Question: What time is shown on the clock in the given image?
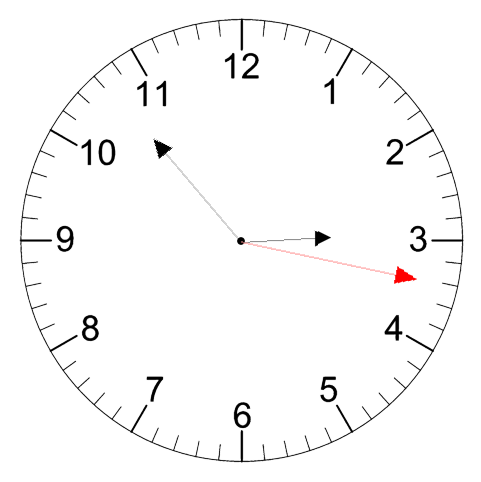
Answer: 02:53:17